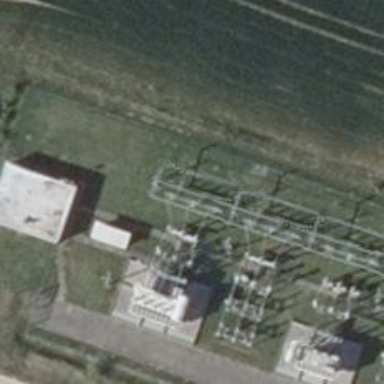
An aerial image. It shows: Power line is depicted.